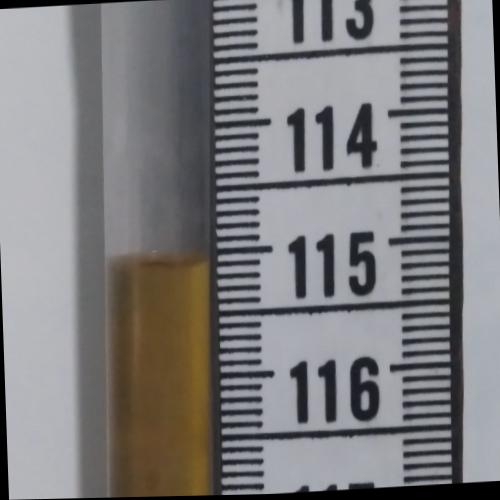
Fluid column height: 115.1 cm